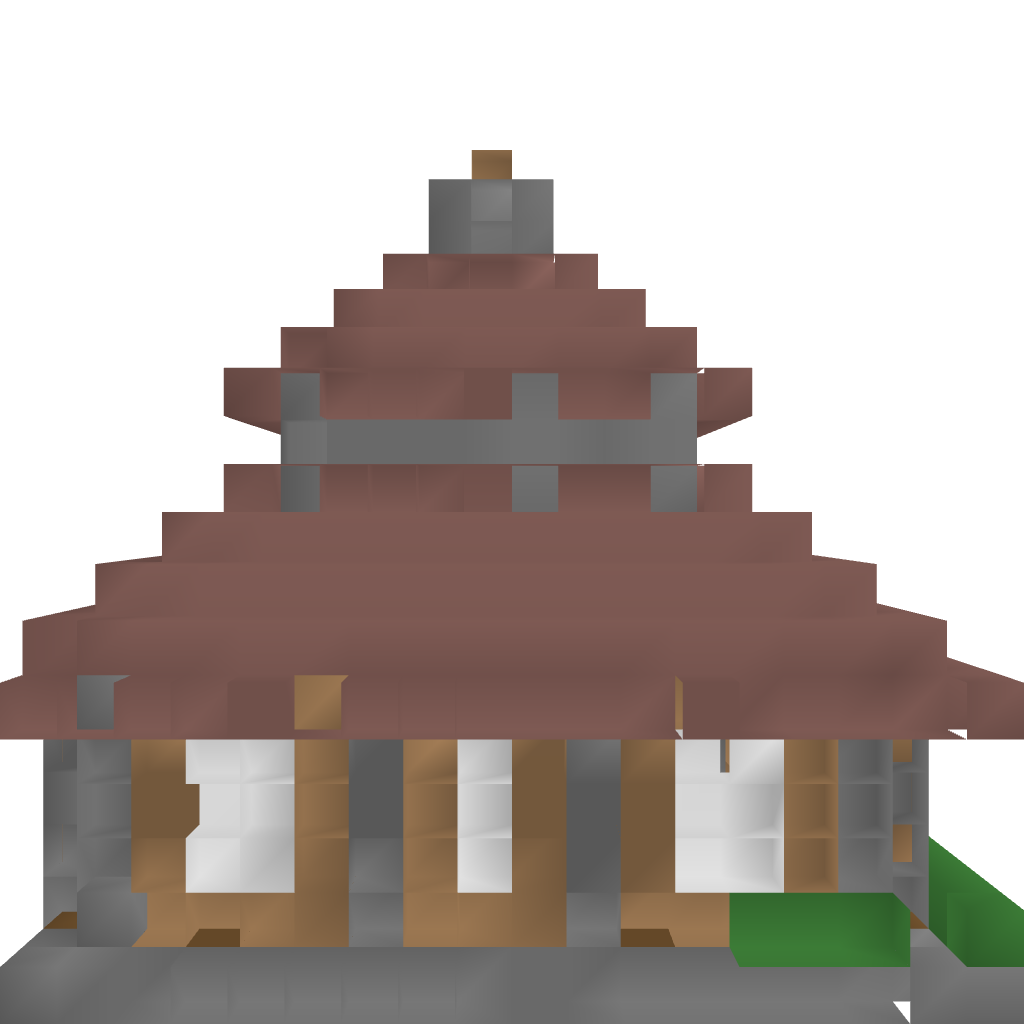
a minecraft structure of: Medieval Style House III high quality